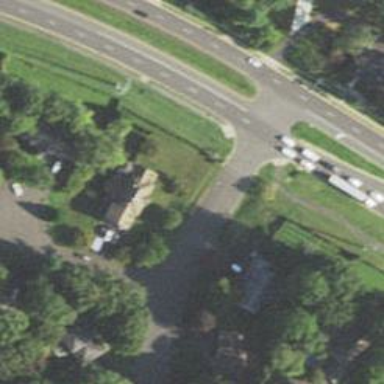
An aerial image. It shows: Unmarked crossing on footway with shared cycleway.